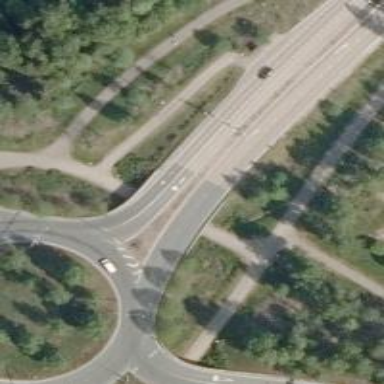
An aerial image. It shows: Asphalt cycleway.